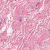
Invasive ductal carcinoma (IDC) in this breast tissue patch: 0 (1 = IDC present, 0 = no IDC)